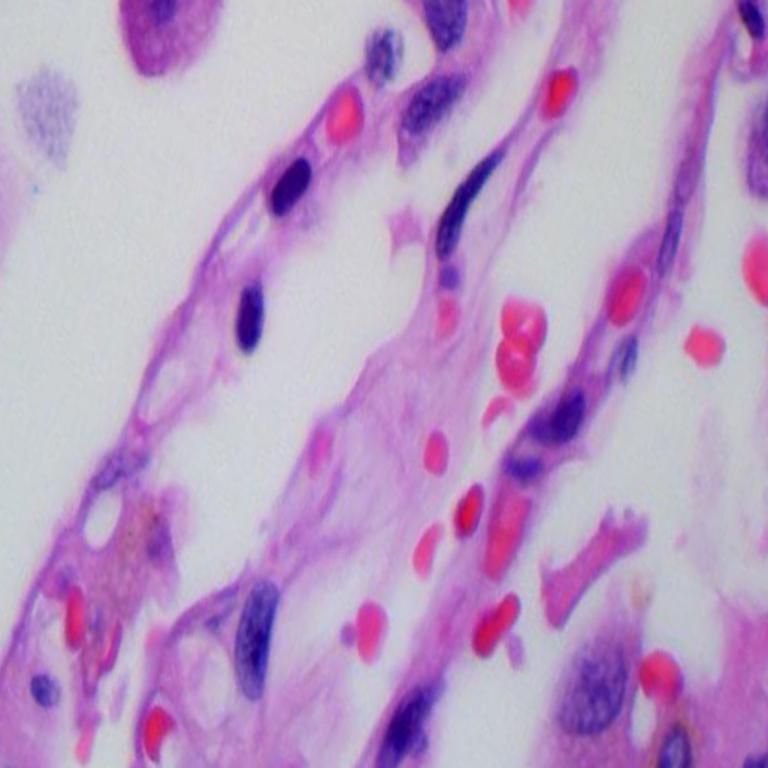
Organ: lung
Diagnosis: benign